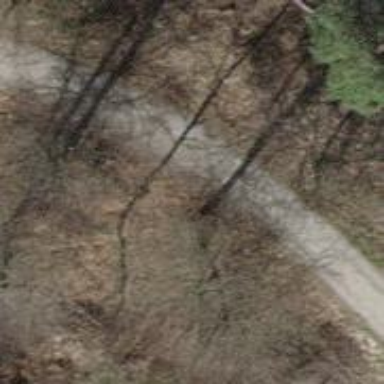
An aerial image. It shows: Gravel track with grade2 tracktype.